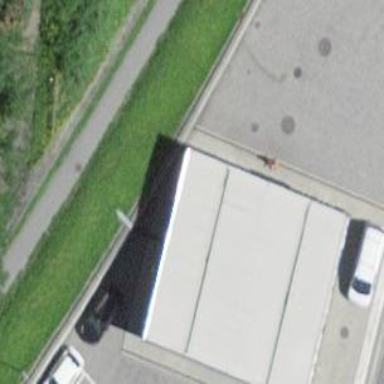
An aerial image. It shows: Fuel station offering Compressed Natural Gas (CNG).